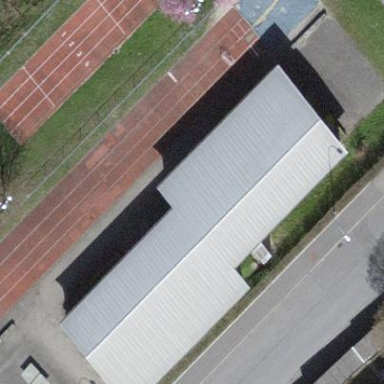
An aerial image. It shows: Athletics pitch for leisure land sports.